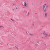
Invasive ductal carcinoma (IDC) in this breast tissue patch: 0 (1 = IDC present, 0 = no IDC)